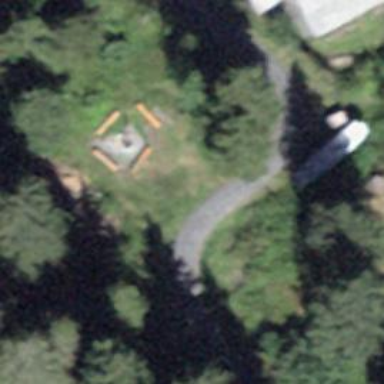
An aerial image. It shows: Picnic site for tourists.